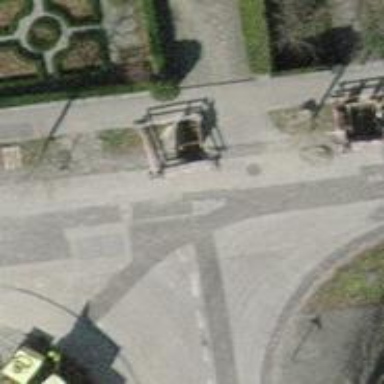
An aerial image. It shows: Bump for traffic calming.